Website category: book
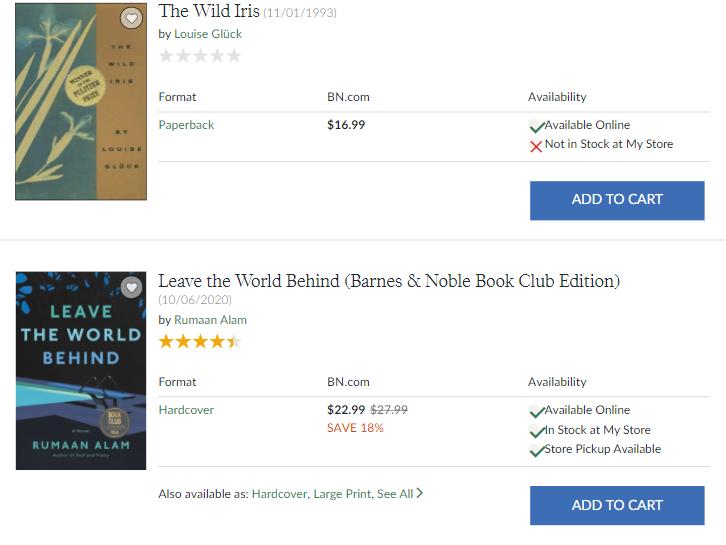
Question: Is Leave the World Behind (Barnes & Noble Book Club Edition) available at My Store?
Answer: yes

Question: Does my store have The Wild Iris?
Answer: no

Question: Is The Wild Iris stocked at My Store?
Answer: no

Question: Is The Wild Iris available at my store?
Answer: no

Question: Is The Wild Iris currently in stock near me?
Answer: no

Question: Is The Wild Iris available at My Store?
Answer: no

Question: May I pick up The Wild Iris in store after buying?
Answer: no

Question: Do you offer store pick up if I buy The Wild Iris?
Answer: no

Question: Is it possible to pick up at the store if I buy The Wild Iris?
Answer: no

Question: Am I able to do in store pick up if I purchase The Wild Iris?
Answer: no

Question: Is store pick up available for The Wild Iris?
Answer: no

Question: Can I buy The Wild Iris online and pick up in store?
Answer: no

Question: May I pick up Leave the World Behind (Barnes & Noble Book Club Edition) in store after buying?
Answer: yes

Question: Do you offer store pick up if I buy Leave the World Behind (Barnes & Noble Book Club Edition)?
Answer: yes

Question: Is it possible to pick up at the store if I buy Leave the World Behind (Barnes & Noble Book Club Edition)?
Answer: yes

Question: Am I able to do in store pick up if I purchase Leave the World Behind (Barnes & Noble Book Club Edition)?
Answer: yes

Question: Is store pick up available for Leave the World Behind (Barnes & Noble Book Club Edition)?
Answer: yes

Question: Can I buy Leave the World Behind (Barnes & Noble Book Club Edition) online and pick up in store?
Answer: yes